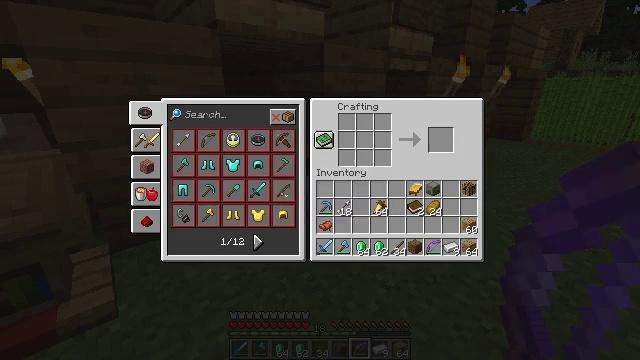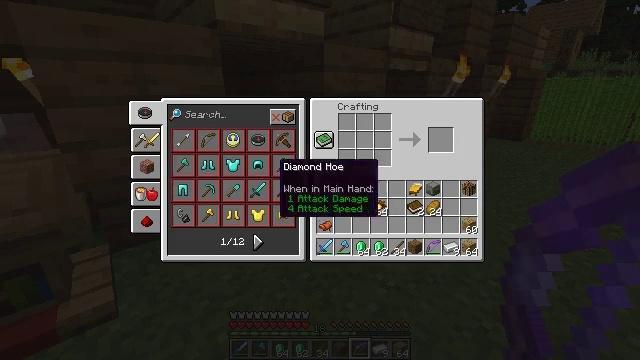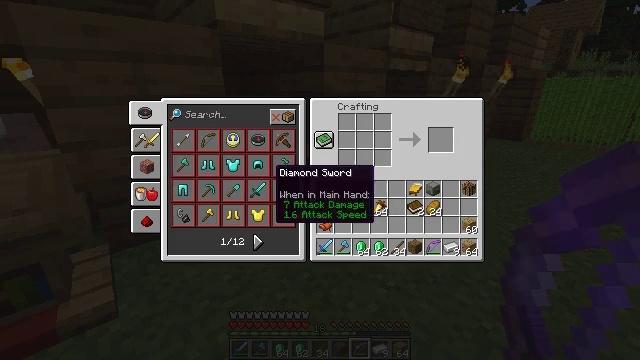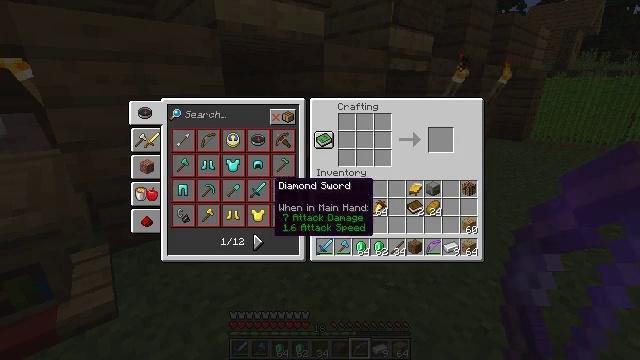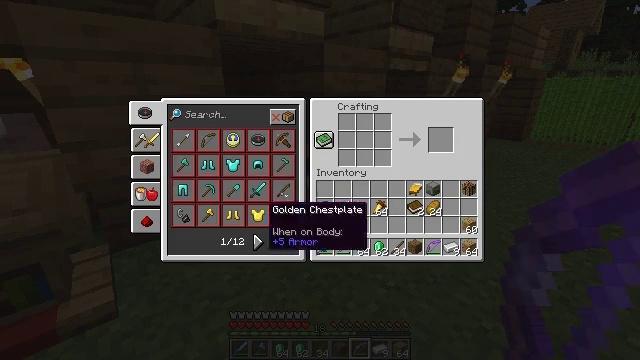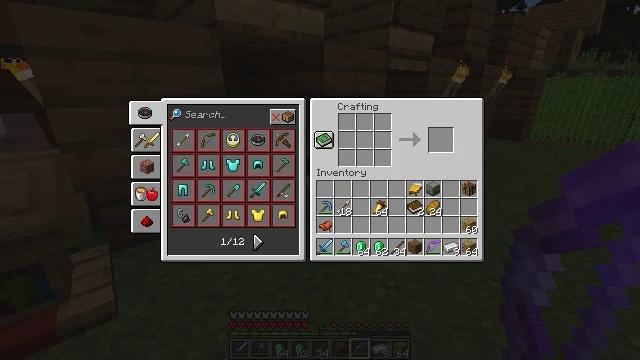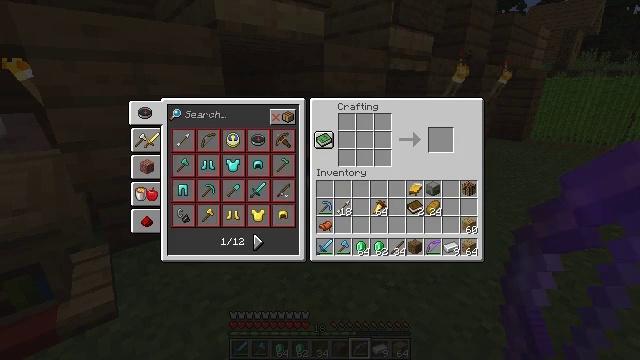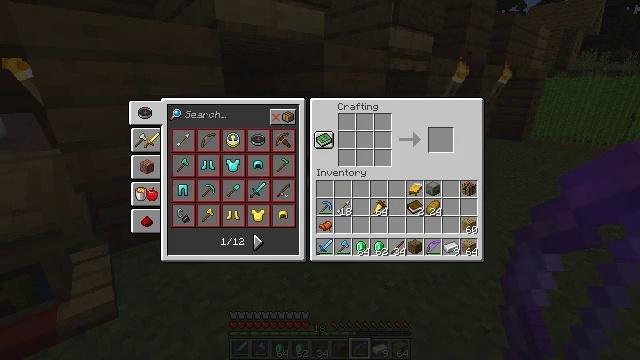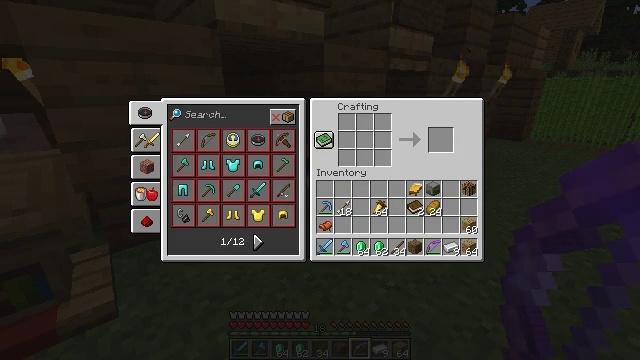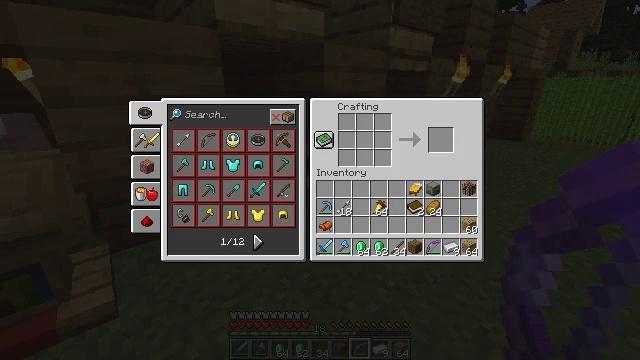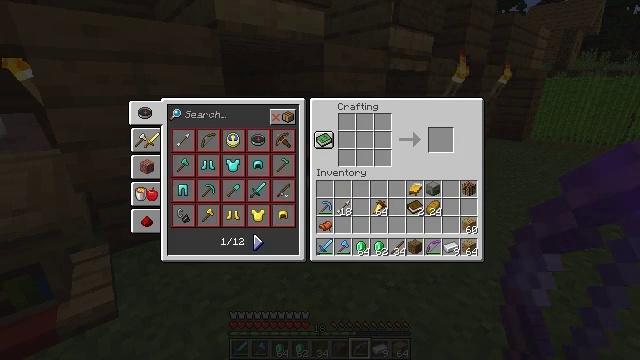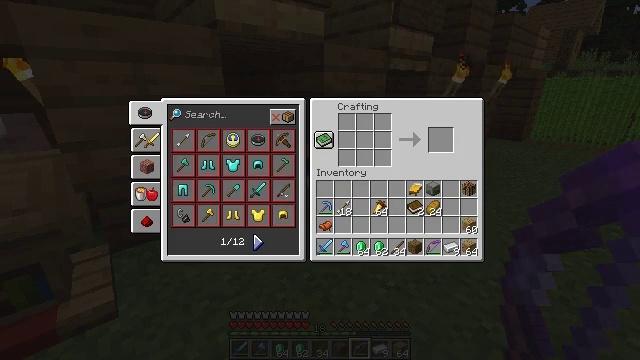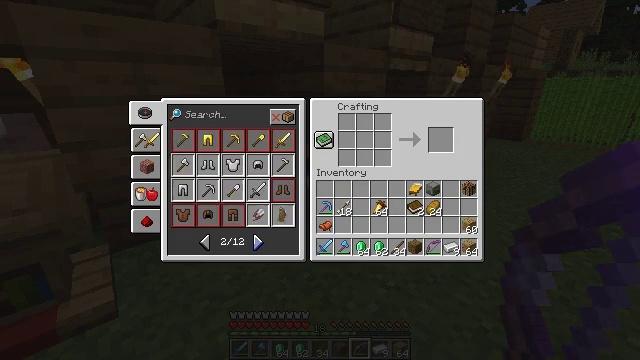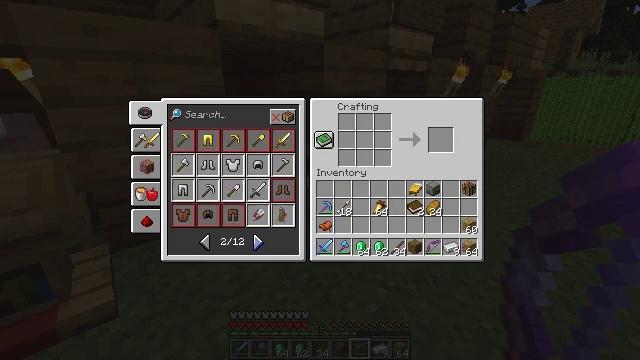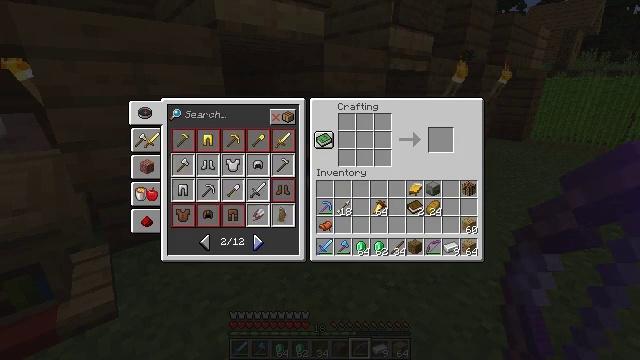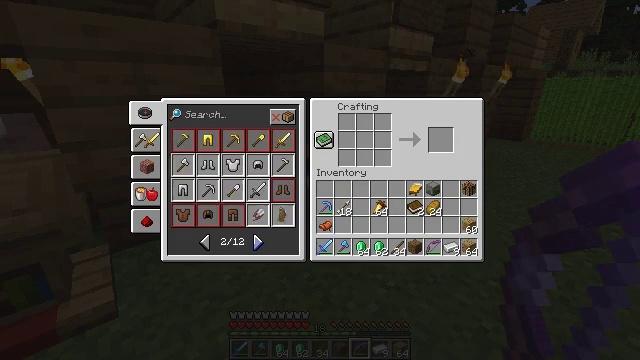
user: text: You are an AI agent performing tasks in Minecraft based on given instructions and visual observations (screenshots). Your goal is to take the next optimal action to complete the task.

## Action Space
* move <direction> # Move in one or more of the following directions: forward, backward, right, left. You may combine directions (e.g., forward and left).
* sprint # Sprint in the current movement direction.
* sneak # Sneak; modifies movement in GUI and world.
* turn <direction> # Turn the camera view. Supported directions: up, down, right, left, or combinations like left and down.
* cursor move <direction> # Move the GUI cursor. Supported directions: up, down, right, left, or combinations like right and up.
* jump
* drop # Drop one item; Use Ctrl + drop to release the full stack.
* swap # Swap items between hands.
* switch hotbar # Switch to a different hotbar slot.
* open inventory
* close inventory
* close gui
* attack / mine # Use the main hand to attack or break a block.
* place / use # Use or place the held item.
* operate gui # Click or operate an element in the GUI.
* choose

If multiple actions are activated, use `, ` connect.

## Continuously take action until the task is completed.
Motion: motion action
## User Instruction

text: Use oak planks to craft an oak sign.
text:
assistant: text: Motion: sneak, cursor move left and down, open gui
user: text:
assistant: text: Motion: sneak
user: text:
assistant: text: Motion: sneak, cursor move down
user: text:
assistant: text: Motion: cursor move down
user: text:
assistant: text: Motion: cursor move left and down
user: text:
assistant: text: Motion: no_op
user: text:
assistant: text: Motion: no_op
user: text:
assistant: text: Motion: no_op
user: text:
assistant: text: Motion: cursor move up
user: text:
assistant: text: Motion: cursor move right
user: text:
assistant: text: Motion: no_op
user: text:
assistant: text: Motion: operate gui
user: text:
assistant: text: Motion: operate gui
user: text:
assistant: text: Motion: no_op
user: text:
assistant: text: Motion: no_op
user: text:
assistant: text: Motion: no_op
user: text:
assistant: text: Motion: operate gui
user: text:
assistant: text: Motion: operate gui
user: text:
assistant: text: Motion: operate gui
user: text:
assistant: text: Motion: no_op
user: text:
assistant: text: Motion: no_op
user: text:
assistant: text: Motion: no_op
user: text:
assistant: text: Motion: no_op
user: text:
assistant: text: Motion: no_op
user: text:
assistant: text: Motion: no_op
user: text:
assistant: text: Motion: no_op
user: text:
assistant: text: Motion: operate gui
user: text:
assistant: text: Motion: operate gui
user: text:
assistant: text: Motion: no_op
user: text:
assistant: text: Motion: no_op